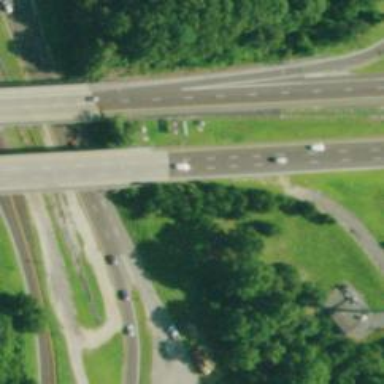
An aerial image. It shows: Urban freeway bridge on trunk highway.